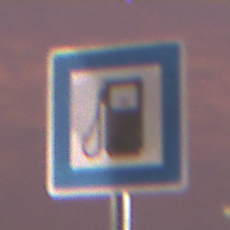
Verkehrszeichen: Tankstelle
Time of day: SunriseSunset
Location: Outdoor (Urban)
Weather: PartlyCloudy
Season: NotSpecified
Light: Artificial